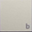
Piece: xx